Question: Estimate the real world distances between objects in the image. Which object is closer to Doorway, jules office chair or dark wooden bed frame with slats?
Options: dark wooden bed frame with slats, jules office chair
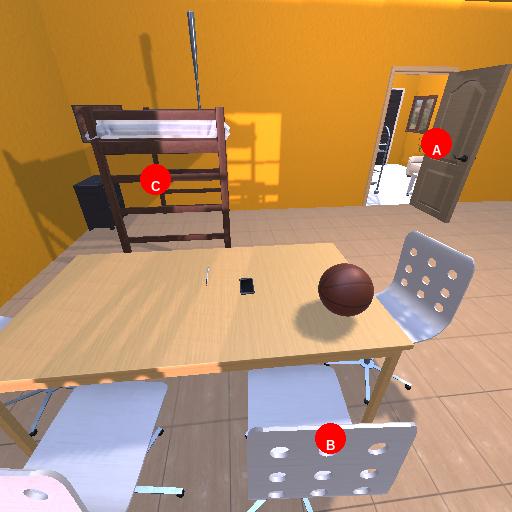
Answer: dark wooden bed frame with slats